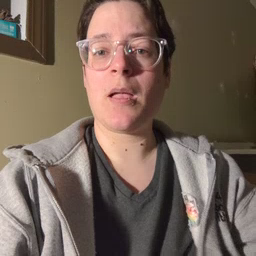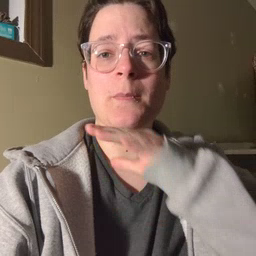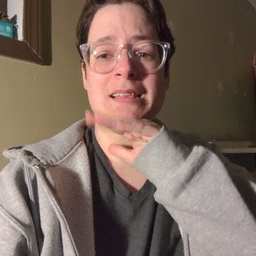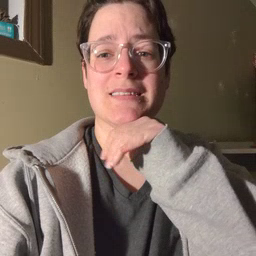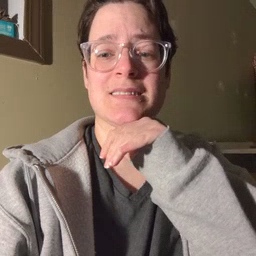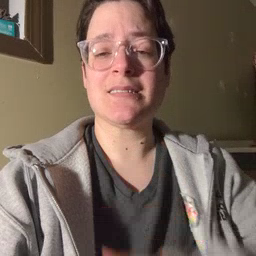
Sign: pig